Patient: sex F, age 39
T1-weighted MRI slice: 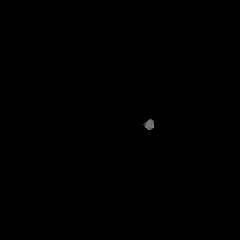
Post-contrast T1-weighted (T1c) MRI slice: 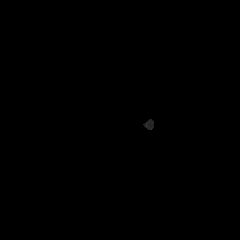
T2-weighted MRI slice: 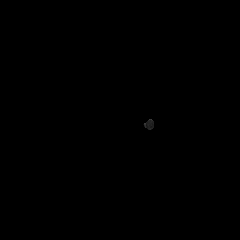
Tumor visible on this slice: no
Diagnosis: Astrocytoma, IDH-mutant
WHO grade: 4